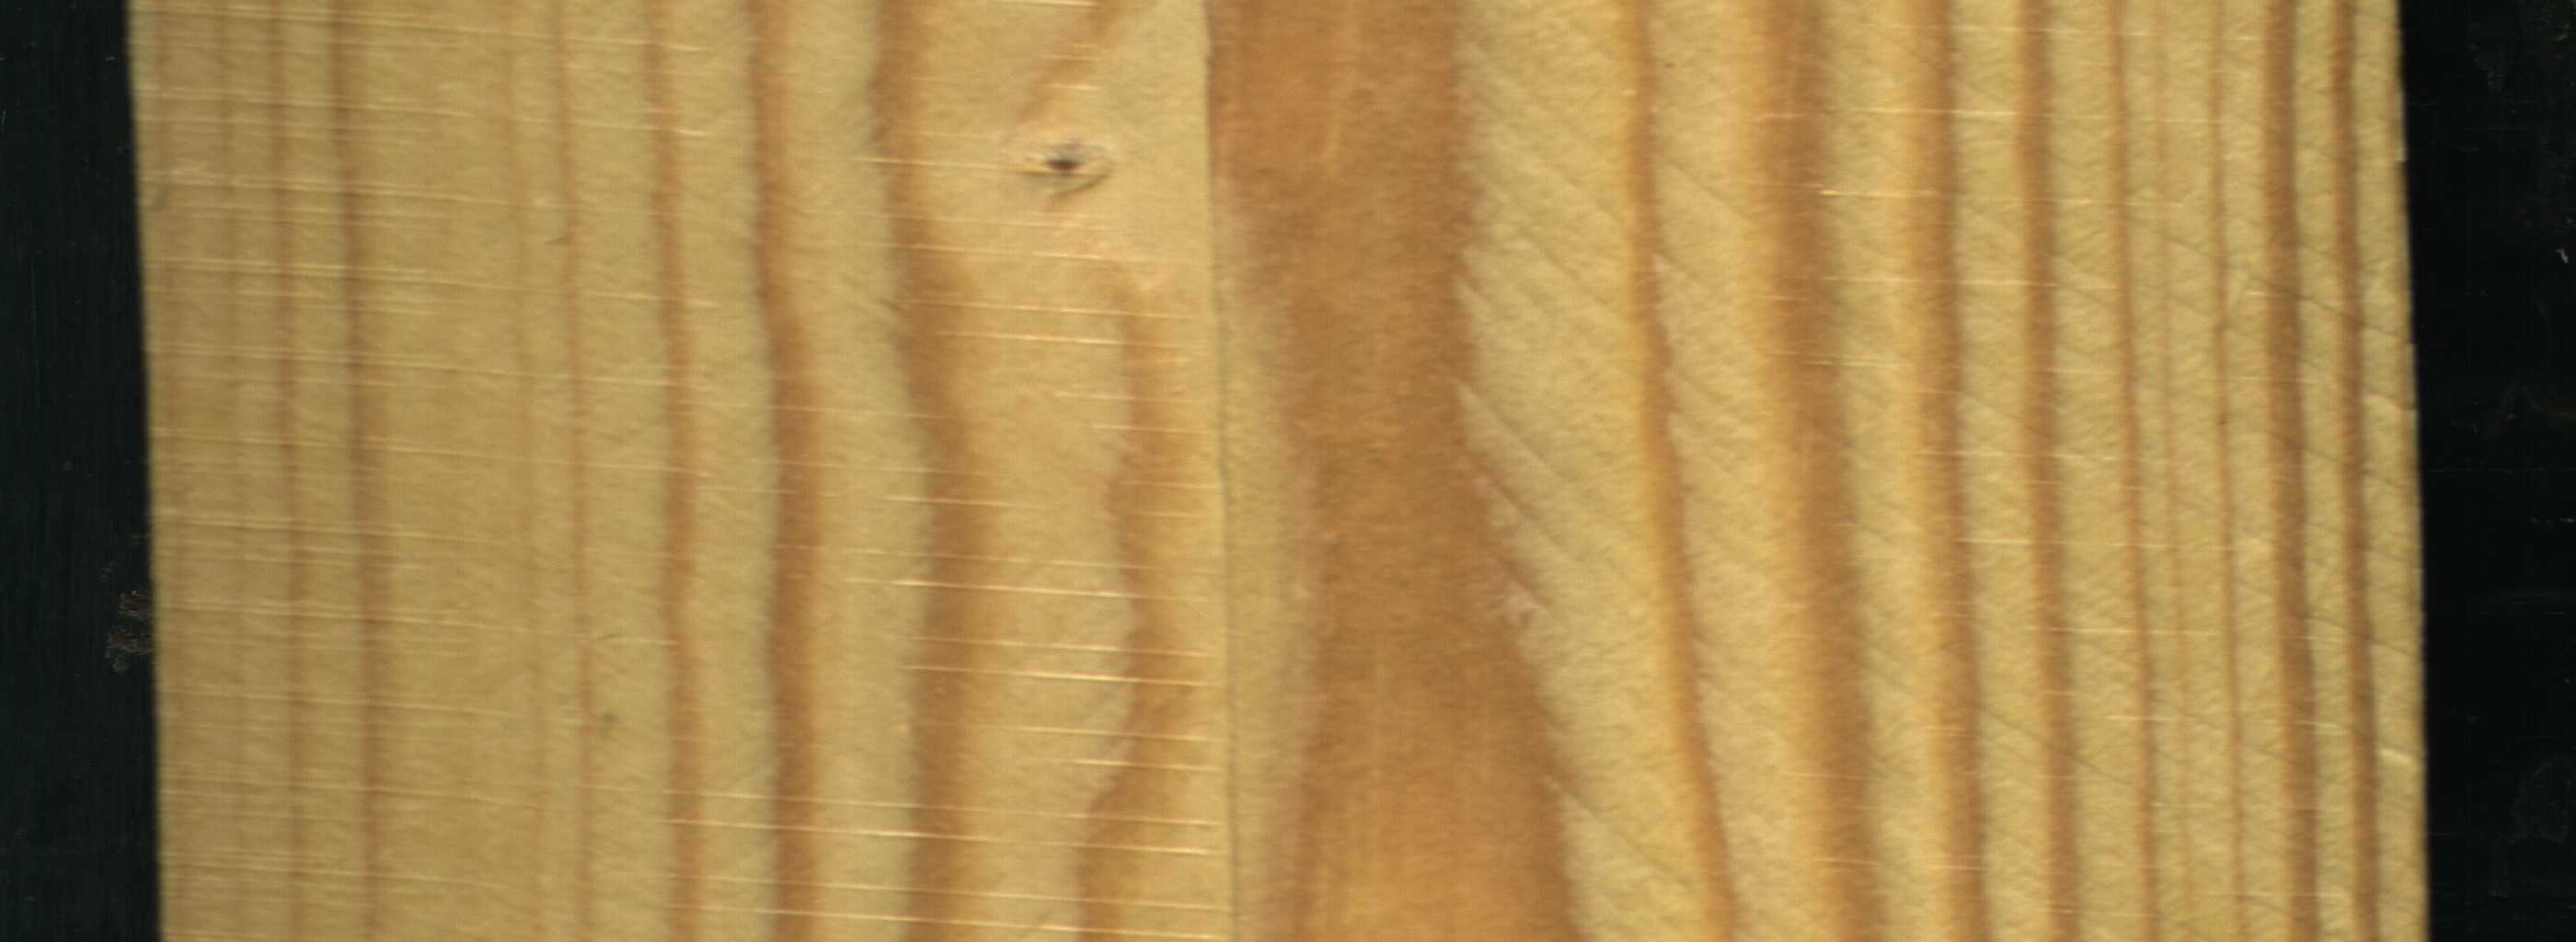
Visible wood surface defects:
Live_Knot